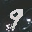
Label: 9